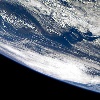
Label: cloud